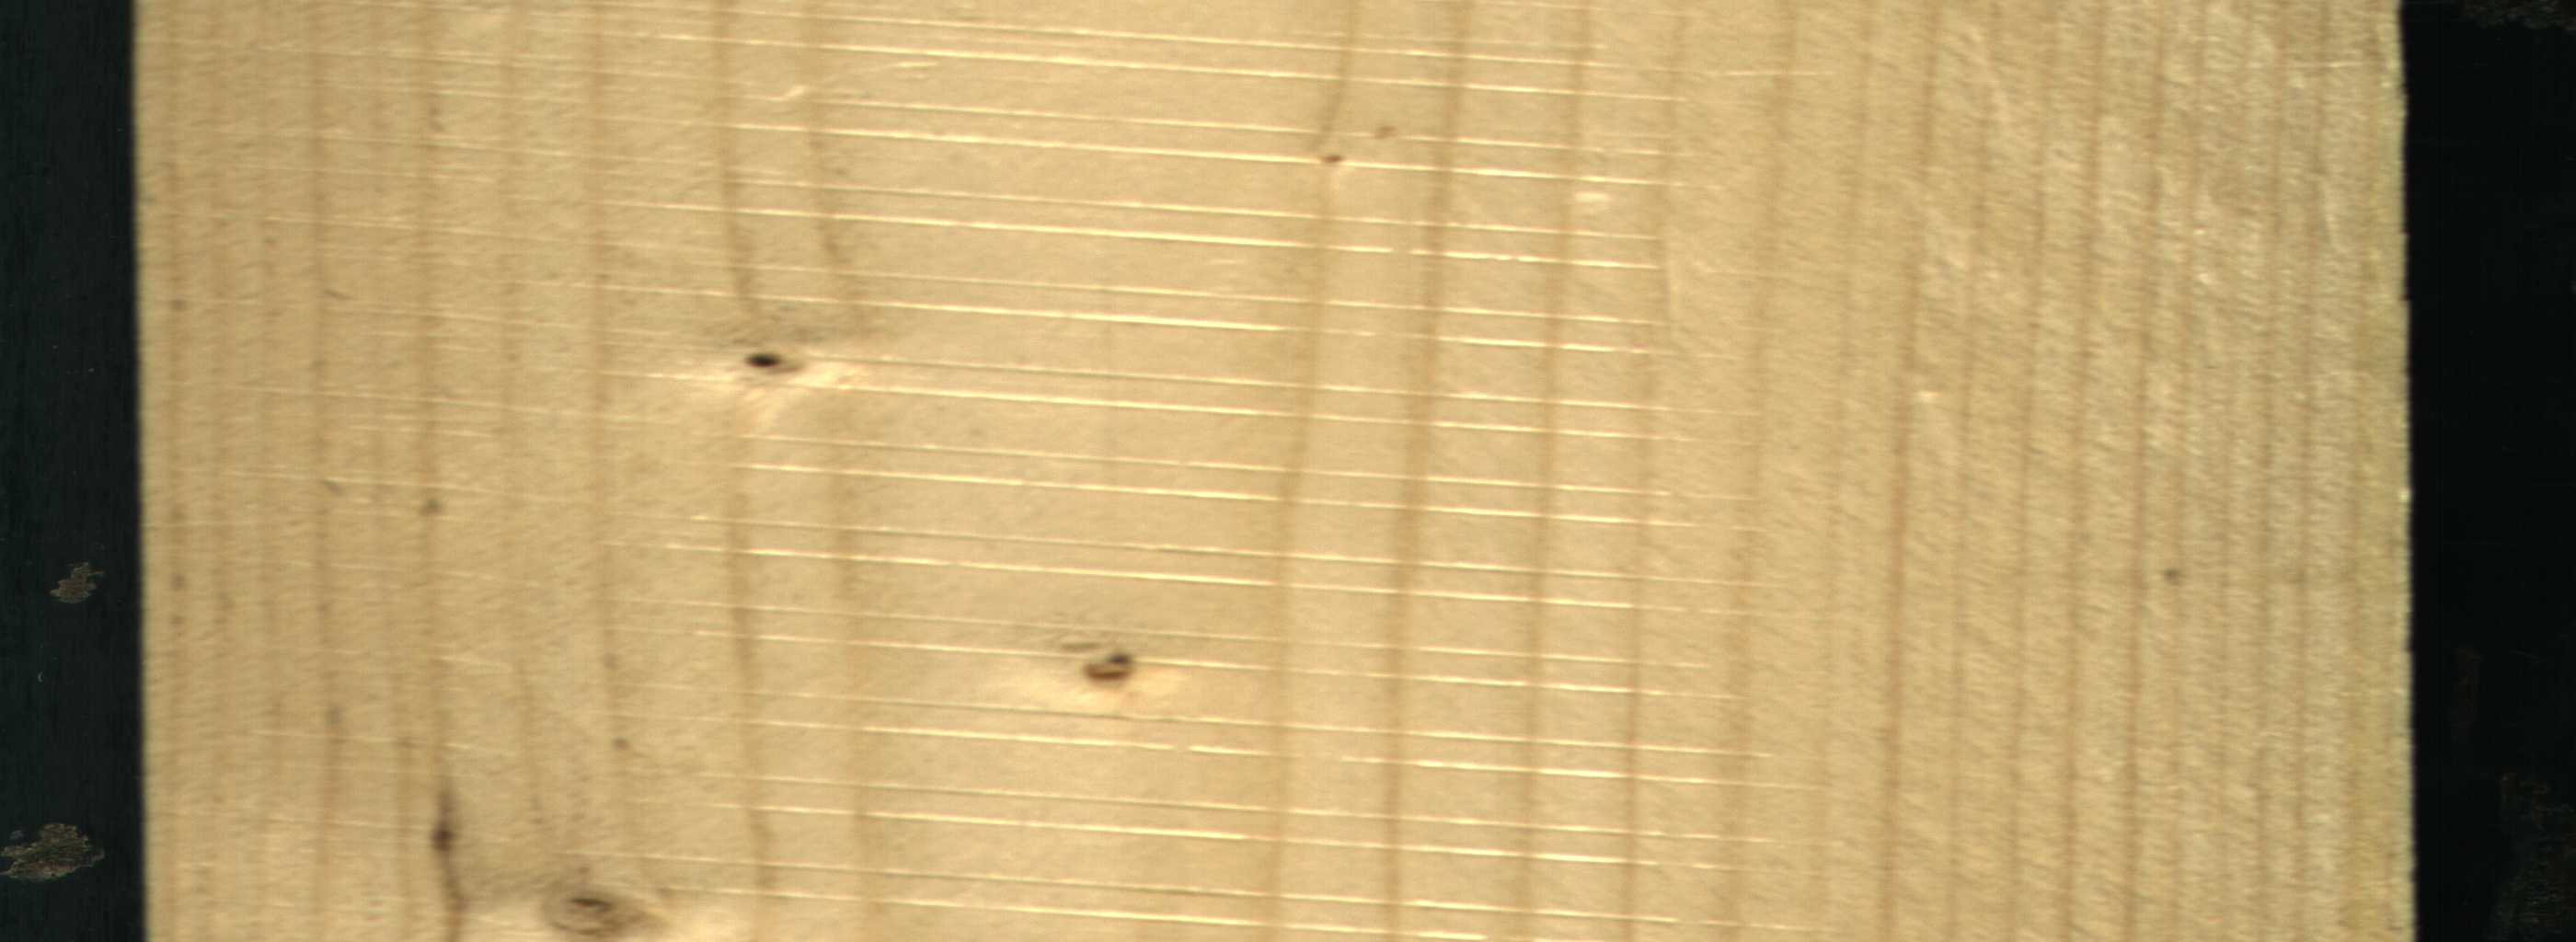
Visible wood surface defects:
Dead_Knot
Live_Knot
Live_Knot